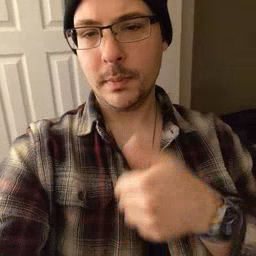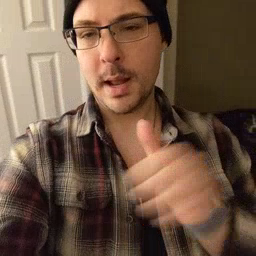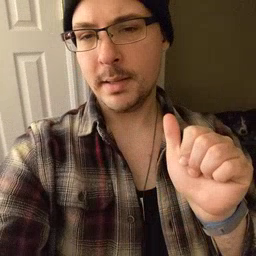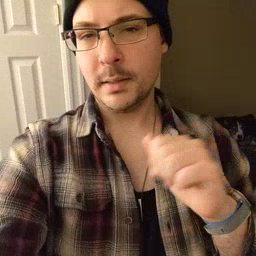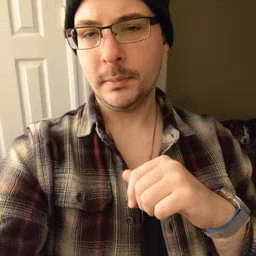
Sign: any